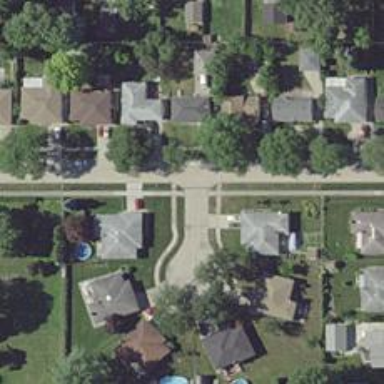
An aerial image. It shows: Residential road.